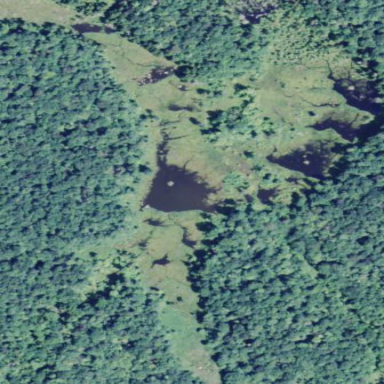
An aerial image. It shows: Swamp in wetland area.